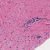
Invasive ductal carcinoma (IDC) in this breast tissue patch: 0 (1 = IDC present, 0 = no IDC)